Interaction volume radius: 5 \u00c5
Interaction volume height: 10 \u00c5
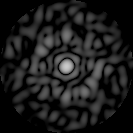
Disorder parameter: 0.8288